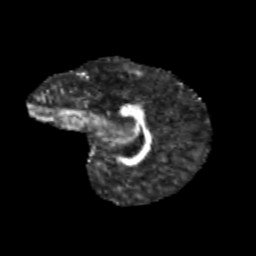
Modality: FA
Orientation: sagittal
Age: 11
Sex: female
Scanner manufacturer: siemens
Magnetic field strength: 3 T
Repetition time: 3.8 s
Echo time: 0.07 s